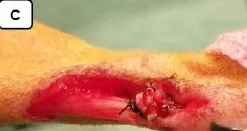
(B) Type I Achilles tendon rupture was confirmed intra-operatively.
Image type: medical_photograph (skin_photograph)